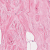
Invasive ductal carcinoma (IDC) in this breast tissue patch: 0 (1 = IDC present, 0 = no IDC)